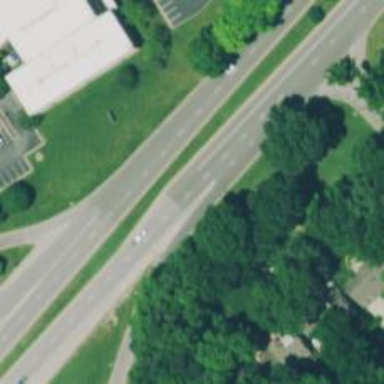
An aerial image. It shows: Trunk link highway.